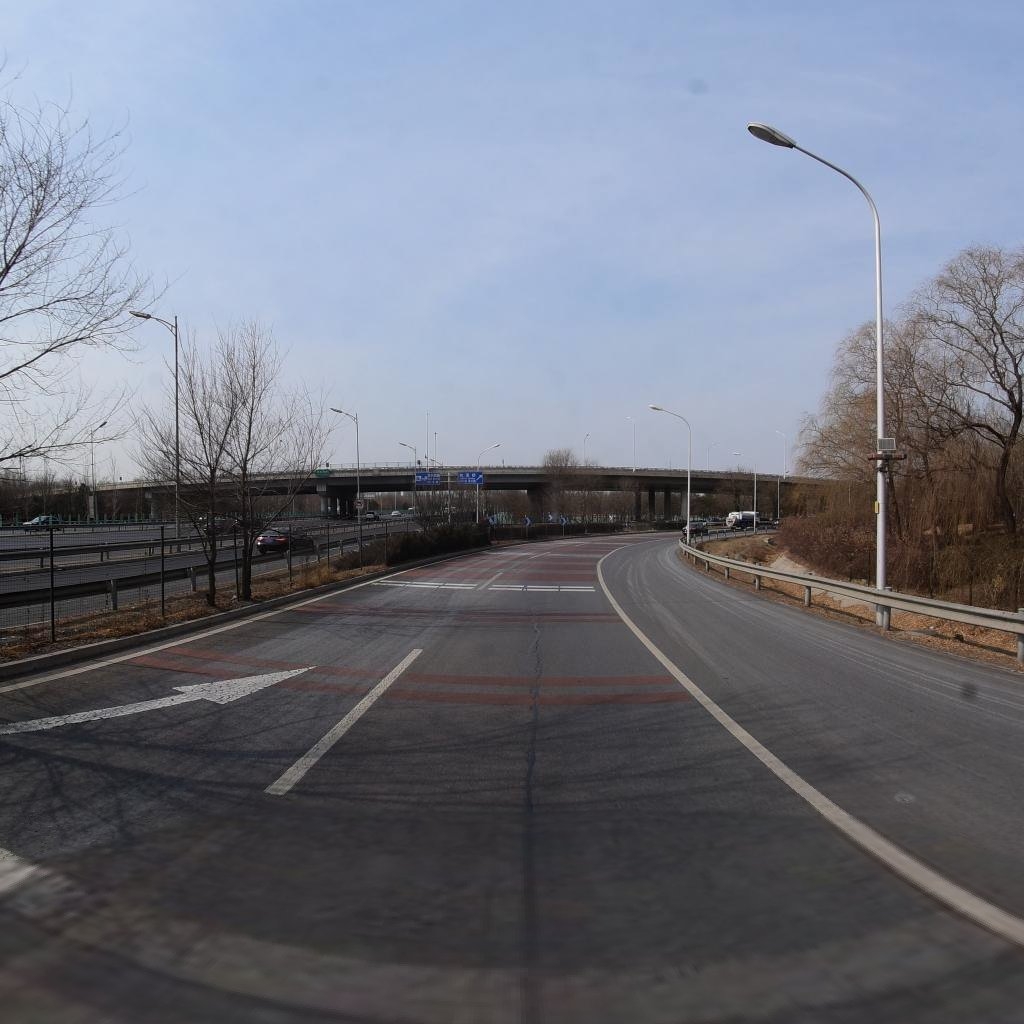
Region: Chaoyang
Road damage annotations: longitudinal crack